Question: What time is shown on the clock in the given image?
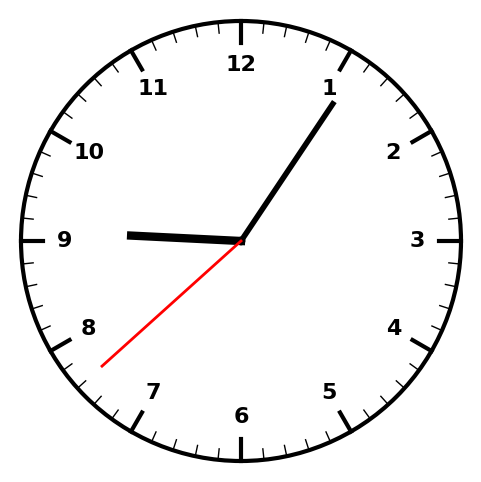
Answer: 09:05:38